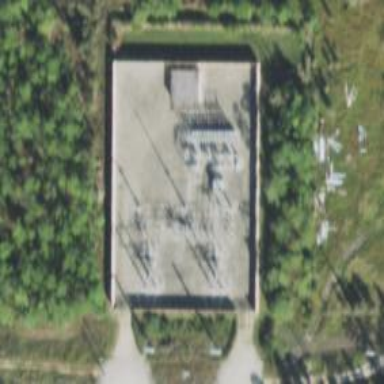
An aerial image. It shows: Switch for power supply.